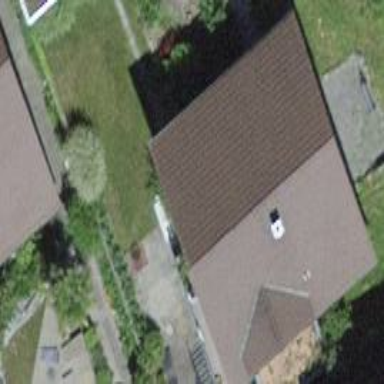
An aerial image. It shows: Residential building with gabled roof.